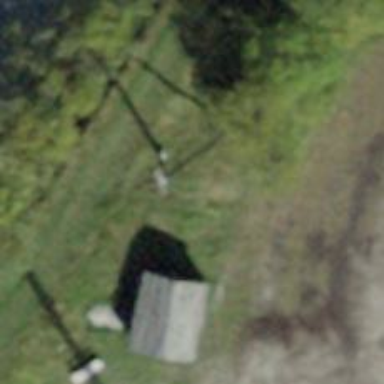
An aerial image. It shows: Power pole.